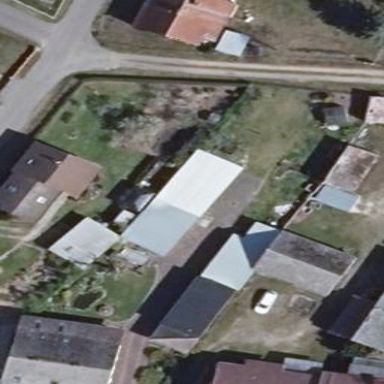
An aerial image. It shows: Flat-roofed building with grey roof.